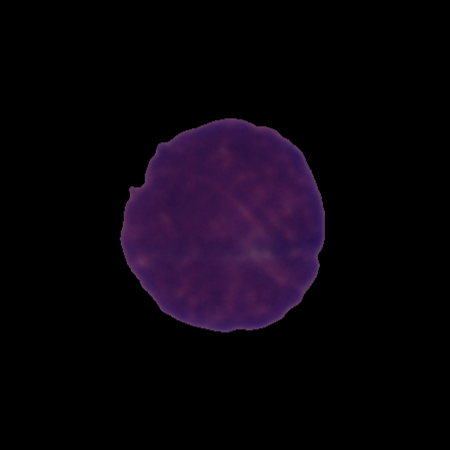
Label: cancer